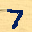
Label: 7